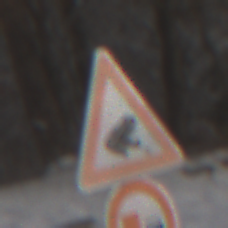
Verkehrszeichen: AmphibienwanderungLinks
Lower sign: UeberholverbotKraftfahrzeuge
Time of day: MorningAfternoon
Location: Outdoor (Nature)
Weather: PartlyCloudy
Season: Winter
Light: Natural